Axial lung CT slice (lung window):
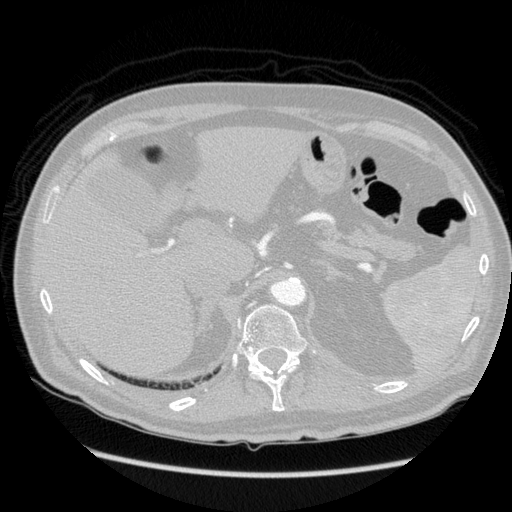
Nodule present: no